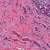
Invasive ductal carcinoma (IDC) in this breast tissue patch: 1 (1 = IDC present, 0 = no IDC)